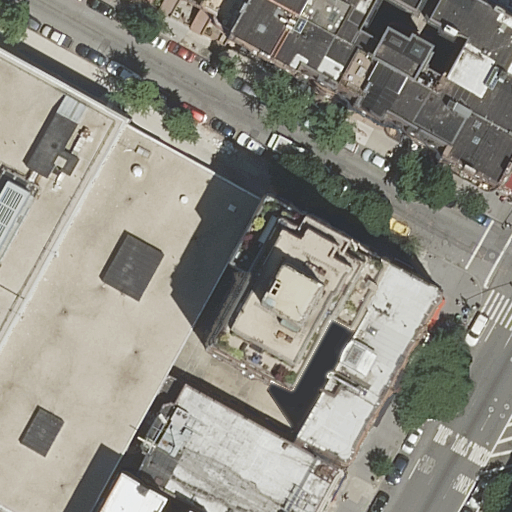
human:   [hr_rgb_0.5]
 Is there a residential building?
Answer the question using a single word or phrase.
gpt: yes

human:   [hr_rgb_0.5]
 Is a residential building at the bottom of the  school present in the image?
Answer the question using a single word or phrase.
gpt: yes

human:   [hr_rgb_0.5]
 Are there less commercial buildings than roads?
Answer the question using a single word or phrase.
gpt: yes

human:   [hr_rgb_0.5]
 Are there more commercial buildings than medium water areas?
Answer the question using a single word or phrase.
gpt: no

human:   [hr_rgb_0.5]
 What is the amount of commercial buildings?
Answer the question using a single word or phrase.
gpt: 0

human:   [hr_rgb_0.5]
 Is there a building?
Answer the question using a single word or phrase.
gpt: yes

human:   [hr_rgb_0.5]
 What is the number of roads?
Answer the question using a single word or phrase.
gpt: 3

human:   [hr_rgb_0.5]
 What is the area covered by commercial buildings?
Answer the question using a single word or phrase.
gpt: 0m2

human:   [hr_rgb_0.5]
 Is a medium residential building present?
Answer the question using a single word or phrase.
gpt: yes

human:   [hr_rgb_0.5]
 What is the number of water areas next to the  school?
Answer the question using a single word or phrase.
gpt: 0

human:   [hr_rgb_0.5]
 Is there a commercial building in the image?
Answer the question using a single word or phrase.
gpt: no

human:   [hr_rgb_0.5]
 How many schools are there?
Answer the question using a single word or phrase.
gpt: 1

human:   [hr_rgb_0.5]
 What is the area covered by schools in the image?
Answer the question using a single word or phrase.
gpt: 225m2

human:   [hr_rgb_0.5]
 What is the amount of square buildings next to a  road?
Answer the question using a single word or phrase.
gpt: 0

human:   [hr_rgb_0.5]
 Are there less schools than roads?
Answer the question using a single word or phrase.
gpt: yes

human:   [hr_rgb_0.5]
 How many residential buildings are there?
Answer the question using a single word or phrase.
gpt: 6

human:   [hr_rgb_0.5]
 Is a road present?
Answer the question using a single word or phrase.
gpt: yes

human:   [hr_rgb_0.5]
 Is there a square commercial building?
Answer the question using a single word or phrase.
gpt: no

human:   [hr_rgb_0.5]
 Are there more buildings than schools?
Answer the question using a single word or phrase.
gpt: yes

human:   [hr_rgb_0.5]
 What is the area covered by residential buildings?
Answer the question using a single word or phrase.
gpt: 2336m2

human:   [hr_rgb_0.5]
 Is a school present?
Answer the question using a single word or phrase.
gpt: yes

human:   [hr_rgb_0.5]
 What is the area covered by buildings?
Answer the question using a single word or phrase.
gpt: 2561m2

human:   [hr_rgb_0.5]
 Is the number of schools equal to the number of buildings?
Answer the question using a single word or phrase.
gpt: no

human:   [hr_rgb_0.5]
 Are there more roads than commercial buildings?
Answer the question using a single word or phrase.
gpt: yes

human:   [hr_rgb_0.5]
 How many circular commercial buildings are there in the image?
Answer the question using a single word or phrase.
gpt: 0

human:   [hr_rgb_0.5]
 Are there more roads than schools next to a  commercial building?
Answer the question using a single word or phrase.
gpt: yes

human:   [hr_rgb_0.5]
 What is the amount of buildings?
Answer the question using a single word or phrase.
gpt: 7

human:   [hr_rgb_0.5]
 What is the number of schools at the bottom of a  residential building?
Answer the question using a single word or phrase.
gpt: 0

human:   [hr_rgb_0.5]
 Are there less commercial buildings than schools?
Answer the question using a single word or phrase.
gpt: yes

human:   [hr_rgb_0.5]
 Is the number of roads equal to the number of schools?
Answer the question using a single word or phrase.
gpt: no

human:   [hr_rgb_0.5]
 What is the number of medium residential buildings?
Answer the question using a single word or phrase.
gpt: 3

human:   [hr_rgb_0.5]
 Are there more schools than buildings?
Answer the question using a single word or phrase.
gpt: no

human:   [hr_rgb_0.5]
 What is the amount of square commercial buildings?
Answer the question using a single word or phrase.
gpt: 0

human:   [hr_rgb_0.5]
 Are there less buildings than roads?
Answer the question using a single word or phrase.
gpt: no

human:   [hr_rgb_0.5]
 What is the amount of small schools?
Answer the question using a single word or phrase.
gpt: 0

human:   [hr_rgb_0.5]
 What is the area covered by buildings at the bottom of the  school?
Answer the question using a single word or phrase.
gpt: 2029m2

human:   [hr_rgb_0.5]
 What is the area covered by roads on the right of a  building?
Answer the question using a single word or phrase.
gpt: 0m2

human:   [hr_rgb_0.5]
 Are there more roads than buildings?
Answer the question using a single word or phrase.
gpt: no

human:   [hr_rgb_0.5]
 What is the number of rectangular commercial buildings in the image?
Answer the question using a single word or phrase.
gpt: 0

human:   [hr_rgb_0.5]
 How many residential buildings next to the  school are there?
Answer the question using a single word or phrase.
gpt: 6

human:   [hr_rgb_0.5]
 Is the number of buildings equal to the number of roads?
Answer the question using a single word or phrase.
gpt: no

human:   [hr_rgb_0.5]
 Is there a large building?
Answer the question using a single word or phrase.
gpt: yes

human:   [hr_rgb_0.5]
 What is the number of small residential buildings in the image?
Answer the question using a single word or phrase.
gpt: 1

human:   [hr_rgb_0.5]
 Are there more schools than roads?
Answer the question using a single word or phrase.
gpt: no

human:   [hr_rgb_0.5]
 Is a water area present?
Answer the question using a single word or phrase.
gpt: no

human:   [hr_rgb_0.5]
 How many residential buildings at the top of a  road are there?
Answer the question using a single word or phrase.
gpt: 5

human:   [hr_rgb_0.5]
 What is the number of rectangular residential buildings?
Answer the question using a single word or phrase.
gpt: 2

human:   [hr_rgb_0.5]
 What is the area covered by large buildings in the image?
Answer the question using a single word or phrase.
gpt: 1562m2

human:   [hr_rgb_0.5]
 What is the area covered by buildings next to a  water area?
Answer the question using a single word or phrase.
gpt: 0m2

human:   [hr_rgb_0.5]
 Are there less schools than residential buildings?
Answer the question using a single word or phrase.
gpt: yes

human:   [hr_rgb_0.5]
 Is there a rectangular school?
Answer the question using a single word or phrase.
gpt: no

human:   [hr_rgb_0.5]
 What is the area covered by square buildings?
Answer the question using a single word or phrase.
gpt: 0m2

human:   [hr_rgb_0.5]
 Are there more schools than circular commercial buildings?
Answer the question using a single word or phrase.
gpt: yes

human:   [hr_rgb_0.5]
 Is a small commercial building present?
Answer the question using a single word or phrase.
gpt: no

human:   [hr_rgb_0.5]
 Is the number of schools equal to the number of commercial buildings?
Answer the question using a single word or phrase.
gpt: no

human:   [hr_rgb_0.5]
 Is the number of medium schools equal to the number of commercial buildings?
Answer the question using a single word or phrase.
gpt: no

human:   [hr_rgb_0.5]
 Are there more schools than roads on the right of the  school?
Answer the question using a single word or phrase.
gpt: no

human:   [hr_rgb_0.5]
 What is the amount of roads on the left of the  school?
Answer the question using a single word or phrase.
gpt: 0

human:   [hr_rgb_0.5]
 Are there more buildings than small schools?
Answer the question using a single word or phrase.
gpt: yes

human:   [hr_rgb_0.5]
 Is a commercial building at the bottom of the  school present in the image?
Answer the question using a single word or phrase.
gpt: no

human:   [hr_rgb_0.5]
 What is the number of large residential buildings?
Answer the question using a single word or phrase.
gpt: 2

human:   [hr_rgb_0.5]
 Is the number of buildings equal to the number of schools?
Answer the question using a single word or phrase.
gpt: no

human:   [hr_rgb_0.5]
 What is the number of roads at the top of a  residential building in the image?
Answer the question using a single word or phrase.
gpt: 3

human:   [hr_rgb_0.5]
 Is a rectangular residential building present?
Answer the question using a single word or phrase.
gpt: yes